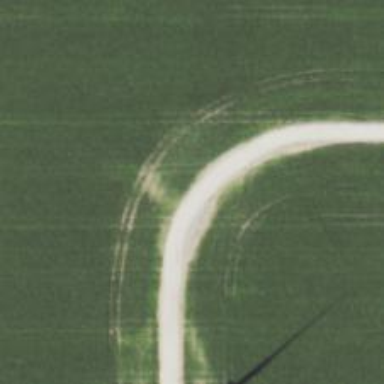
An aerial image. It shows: Road specifically designated for service vehicles within wind farm.